Field crop: maize
Growth stage: 2
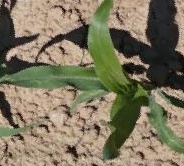
Species: maize